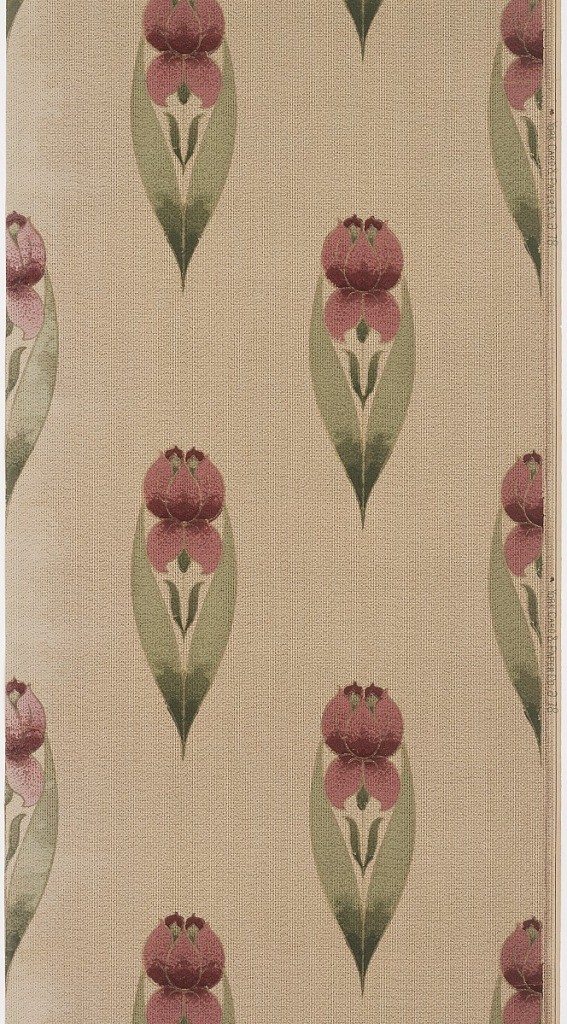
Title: Sidewall
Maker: York Card & Paper Co., 1891
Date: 1905–1915
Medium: Machine-printed paper
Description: Repeating motif of a very stylized flower, perhaps a tulip. A large red flower is almost enclosed within two scissor-like leaves. Printed on background simulating textile.